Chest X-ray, PA view. Patient: 52 years old, sex M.
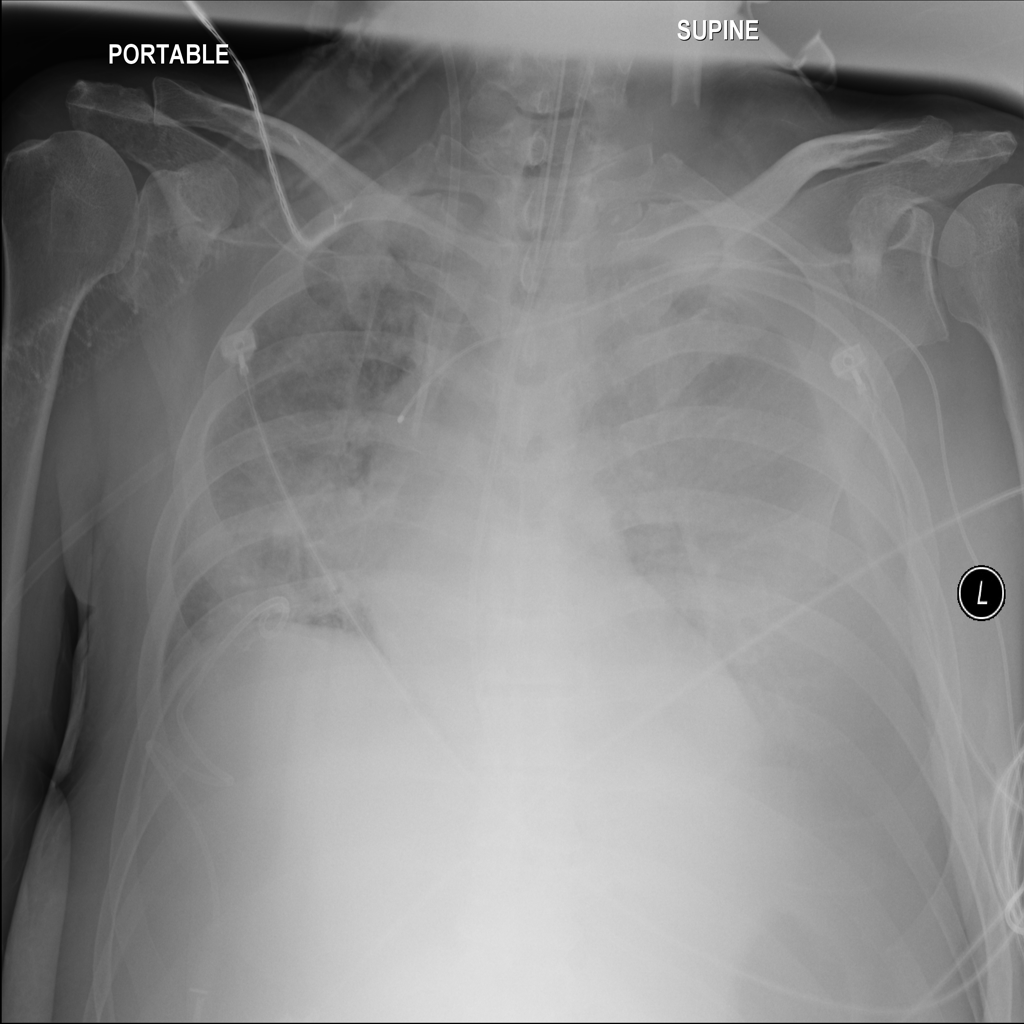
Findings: Effusion